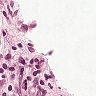
Metastatic tissue present: yes